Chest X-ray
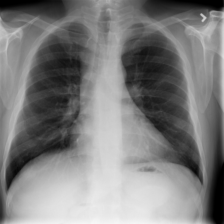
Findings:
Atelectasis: negative
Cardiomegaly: negative
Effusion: negative
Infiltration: negative
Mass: negative
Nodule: negative
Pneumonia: negative
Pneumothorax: negative
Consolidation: negative
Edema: negative
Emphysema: negative
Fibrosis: negative
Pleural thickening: negative
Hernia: negative